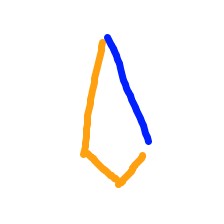
Shape: kite